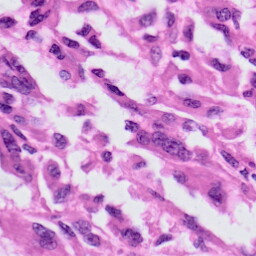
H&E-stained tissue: Skin